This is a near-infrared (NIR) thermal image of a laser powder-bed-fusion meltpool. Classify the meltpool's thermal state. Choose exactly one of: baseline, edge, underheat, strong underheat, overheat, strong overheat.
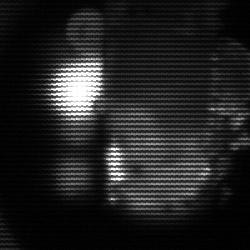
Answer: strong underheat